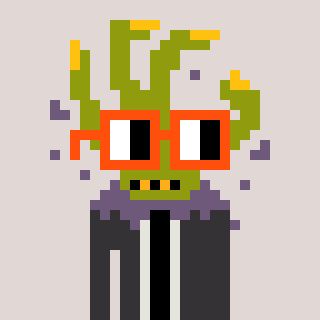
a pixel art character with square orange glasses, a zombie-hand-shaped head and a grayscale-colored body on a warm background